Question: I'm trying to get MySQL to return me all instructors who don't have a booking at a certain time. This query is essentially the search query. So return all instructors and their details that aren't already booked basically. Could someone help me finish it off?
'''
SELECT
AddressTypes.AddressTypeName,
Addresses.*,
InstructorSettings.*,
Users.*,
BookedSlots.DateTime
FROM Users
LEFT OUTER JOIN InstructorSettings
ON Users.UserID = InstructorSettings.UserID
LEFT OUTER JOIN Addresses
ON Users.UserID = Addresses.UserID
INNER JOIN AddressTypes
ON Addresses.AddressTypeID = AddressTypes.AddressTypeID
LEFT OUTER JOIN BookedSlots
ON Users.UserID = BookedSlots.UserID
WHERE Users.AccountTYpe = 3 AND Addresses.PostCode1 IN ('l13') AND BookedSlots.DateTime <> '2013-04-25 11:00:00'
'''
The query above doesn't return anything, but if I take out the "AND BookedSlots.DateTime <> '2013-04-25 11:00:00'" it returns all the instructors details fine.
Database

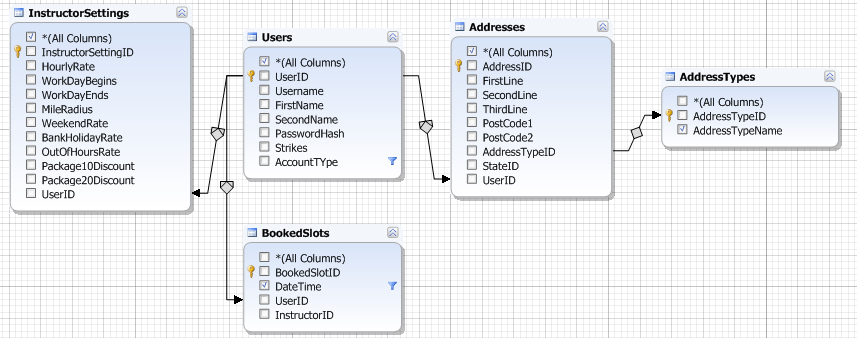
Answer: It looks to me as if what you're looking for is the in BookedSlots for the specified time.
I'm not sure if this is considered MySQL best practices, but I typically accomplish that task not with a 'join', but with a sub-select or a temp table, like so:
'''
SELECT
AddressTypes.AddressTypeName,
Addresses.*,
InstructorSettings.*,
Users.*,
FROM Users
LEFT OUTER JOIN InstructorSettings
ON Users.UserID = InstructorSettings.UserID
LEFT OUTER JOIN Addresses
ON Users.UserID = Addresses.UserID
INNER JOIN AddressTypes
ON Addresses.AddressTypeID = AddressTypes.AddressTypeID
WHERE Users.AccountType = 3 AND Addresses.PostCode1 IN ('l13')
AND Users.UserID not in (SELECT BookedSlots.InstructorID FROM BookedSlots
WHERE BookedSlots.DateTime = '2013-04-25 11:00:00')
'''
EDIT: per comments, changed the select statement to disclude BookedSlots, and the sub-select to return InstructorId (which matches instructors instead of students on the booking).